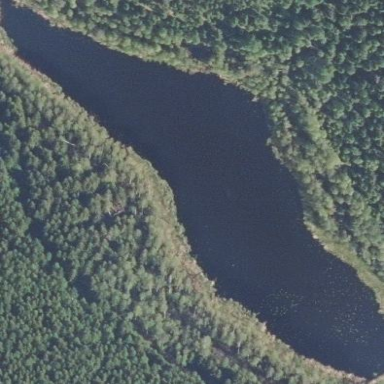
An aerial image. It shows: Serene pond surrounded by nature.